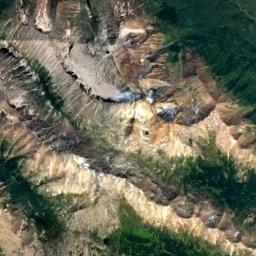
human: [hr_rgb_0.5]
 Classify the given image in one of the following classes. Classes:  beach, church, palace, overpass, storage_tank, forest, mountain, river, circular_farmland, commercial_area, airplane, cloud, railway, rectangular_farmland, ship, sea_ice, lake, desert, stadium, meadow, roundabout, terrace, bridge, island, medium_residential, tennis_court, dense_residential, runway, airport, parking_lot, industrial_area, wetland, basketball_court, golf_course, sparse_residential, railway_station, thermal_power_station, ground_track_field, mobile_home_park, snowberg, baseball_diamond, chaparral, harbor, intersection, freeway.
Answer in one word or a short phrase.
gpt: mountain